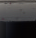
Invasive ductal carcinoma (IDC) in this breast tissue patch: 0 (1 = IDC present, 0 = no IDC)